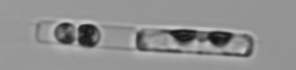
Label: Guinardia_delicatula_TAG_internal_parasite